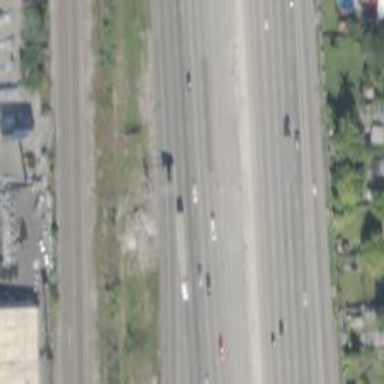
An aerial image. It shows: Asphalt motorway.